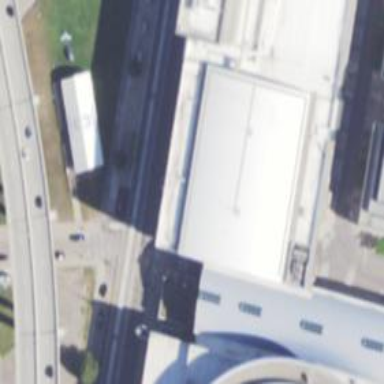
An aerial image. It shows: Ice rink designed for ice skating and ice hockey under the category of leisure land.